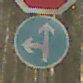
Verkehrszeichen: VorgeschriebeneFahrtrichtungGeradeausOderLinks
Zusatzzeichen oben: Stop
Umgebung: Outdoor, Nature
Tageszeit: MorningAfternoon
Wetter: Overcast
Licht: Natural
Jahreszeit: Winter
Kontrast: LowContrast